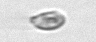
Label: Cryptophyta